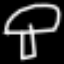
Label: mushroom